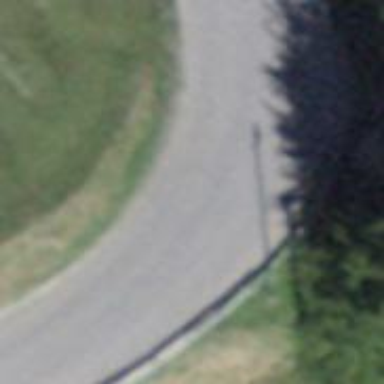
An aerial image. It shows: Asphalt road classified as tertiary.